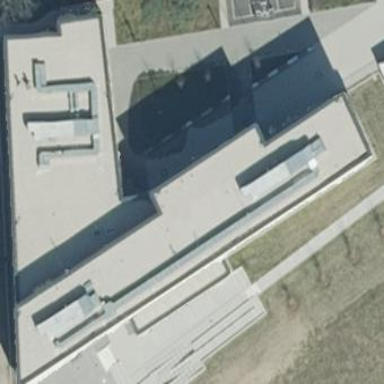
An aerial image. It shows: School building.